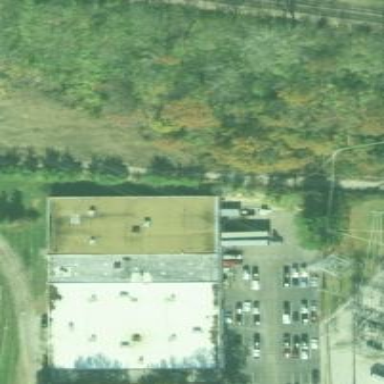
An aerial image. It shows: Commercial building.